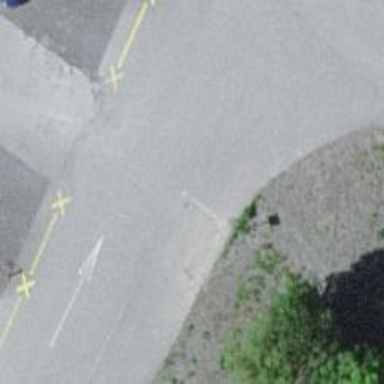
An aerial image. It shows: Asphalt parking aisle road for service vehicles.